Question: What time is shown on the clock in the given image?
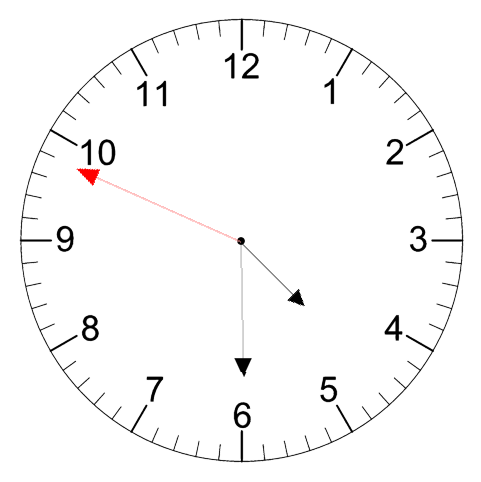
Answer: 04:29:49